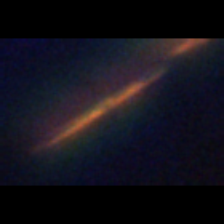
Taxon: Psuedo-nitzschia
Group: Diatoms